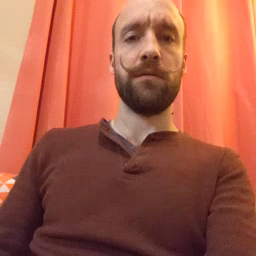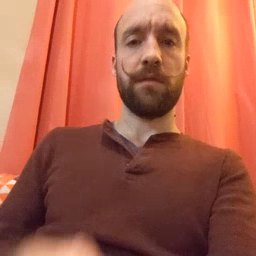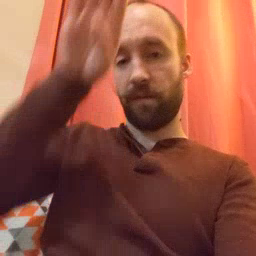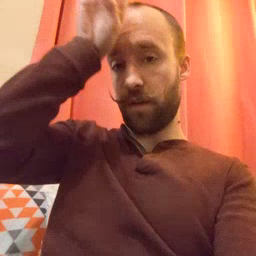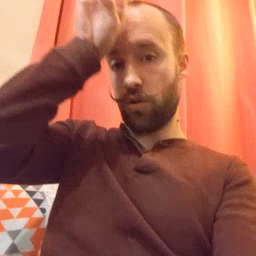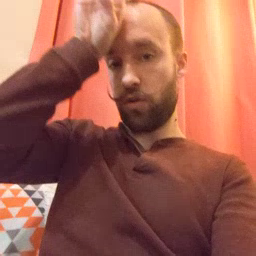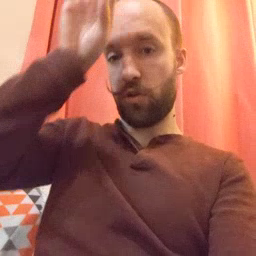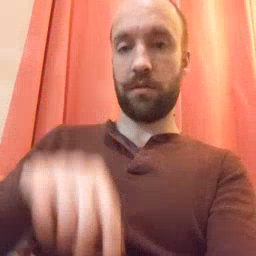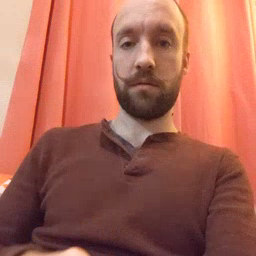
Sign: fireman